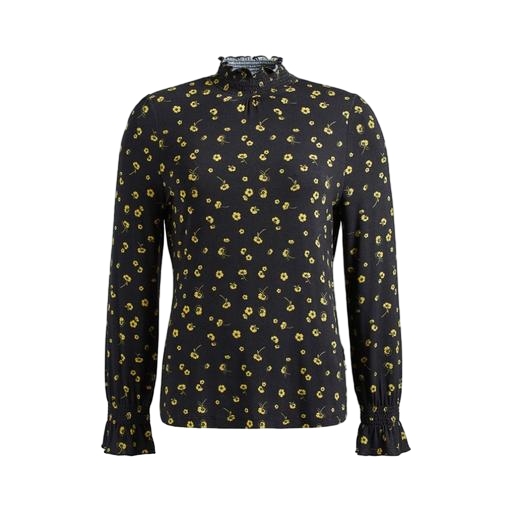
black petite printed mock-neck top only macy, black signature floral-print shirt, black pussy-bow floral-print blouse, white background